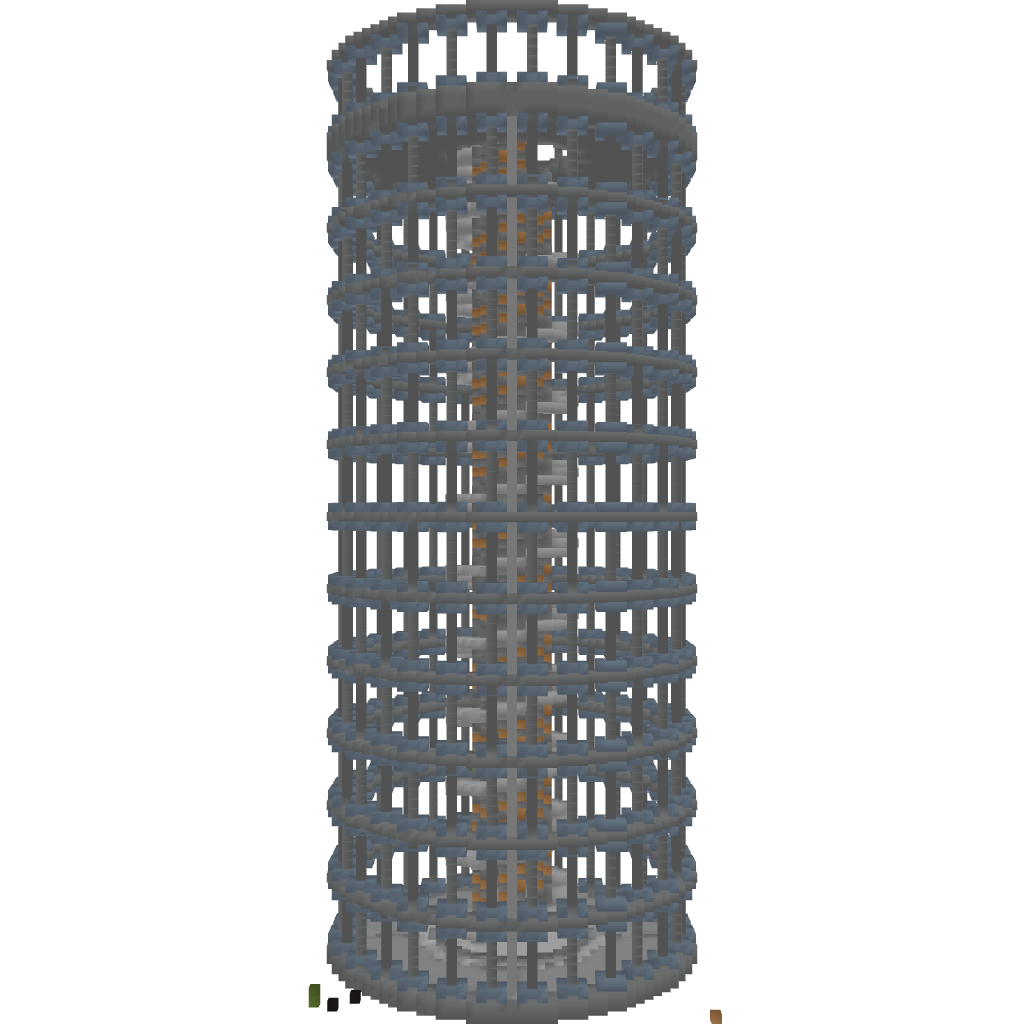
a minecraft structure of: Jonas' Tower